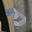
Label: 3